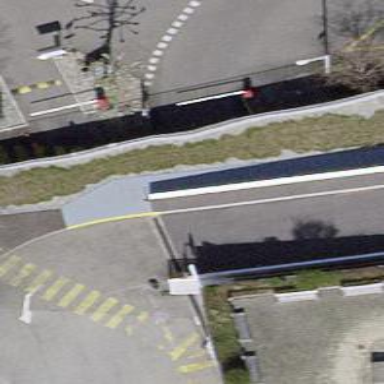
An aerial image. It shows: Parking entrance.